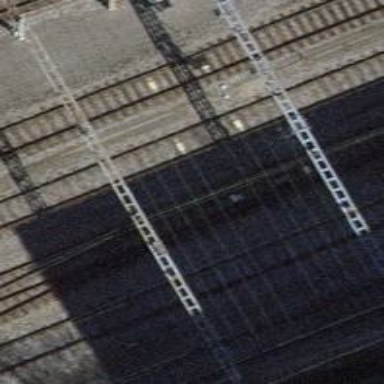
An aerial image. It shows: Siding railway line with electrified contact line for the trains.